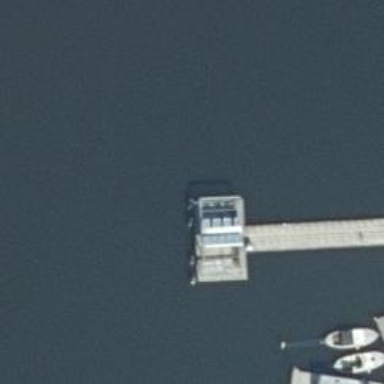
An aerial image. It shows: Man-made pier.